四年级 · 度量几何学
一块平行四边形地面积为 1830000 平方米, 这块地的面积是多少公顷？
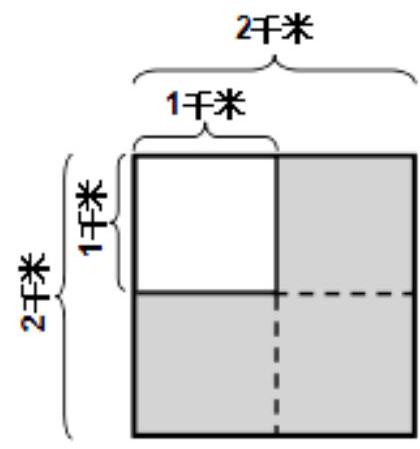
答案: 答案:183 公顷

【解析】略21. 答案:3 平方千米

【详解】 $1+1=2$ (千米)

$2 \times 2=4($ 平方千米 $)$

$4-1=3$ (平方千米)

解析: 答案:答案:183 公顷

【解析】略21. 答案:3 平方千米

【详解】 $1+1=2$ (千米)

$2 \times 2=4($ 平方千米 $)$

$4-1=3$ (平方千米)